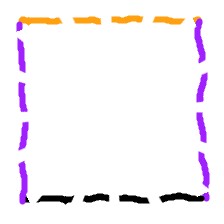
Shape: square